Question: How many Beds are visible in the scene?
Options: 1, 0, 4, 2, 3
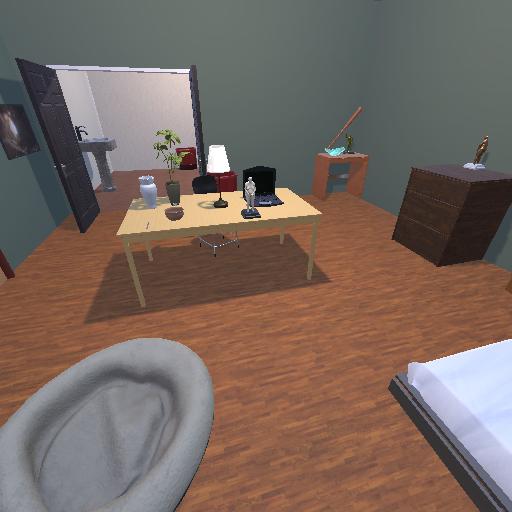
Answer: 1